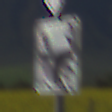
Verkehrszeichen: VerlaufVorfahrtsstrasse9
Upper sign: Vorfahrtsstrasse
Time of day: MorningAfternoon
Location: Outdoor (RoadRail)
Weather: Clear
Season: NotSpecified
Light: Natural